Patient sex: M
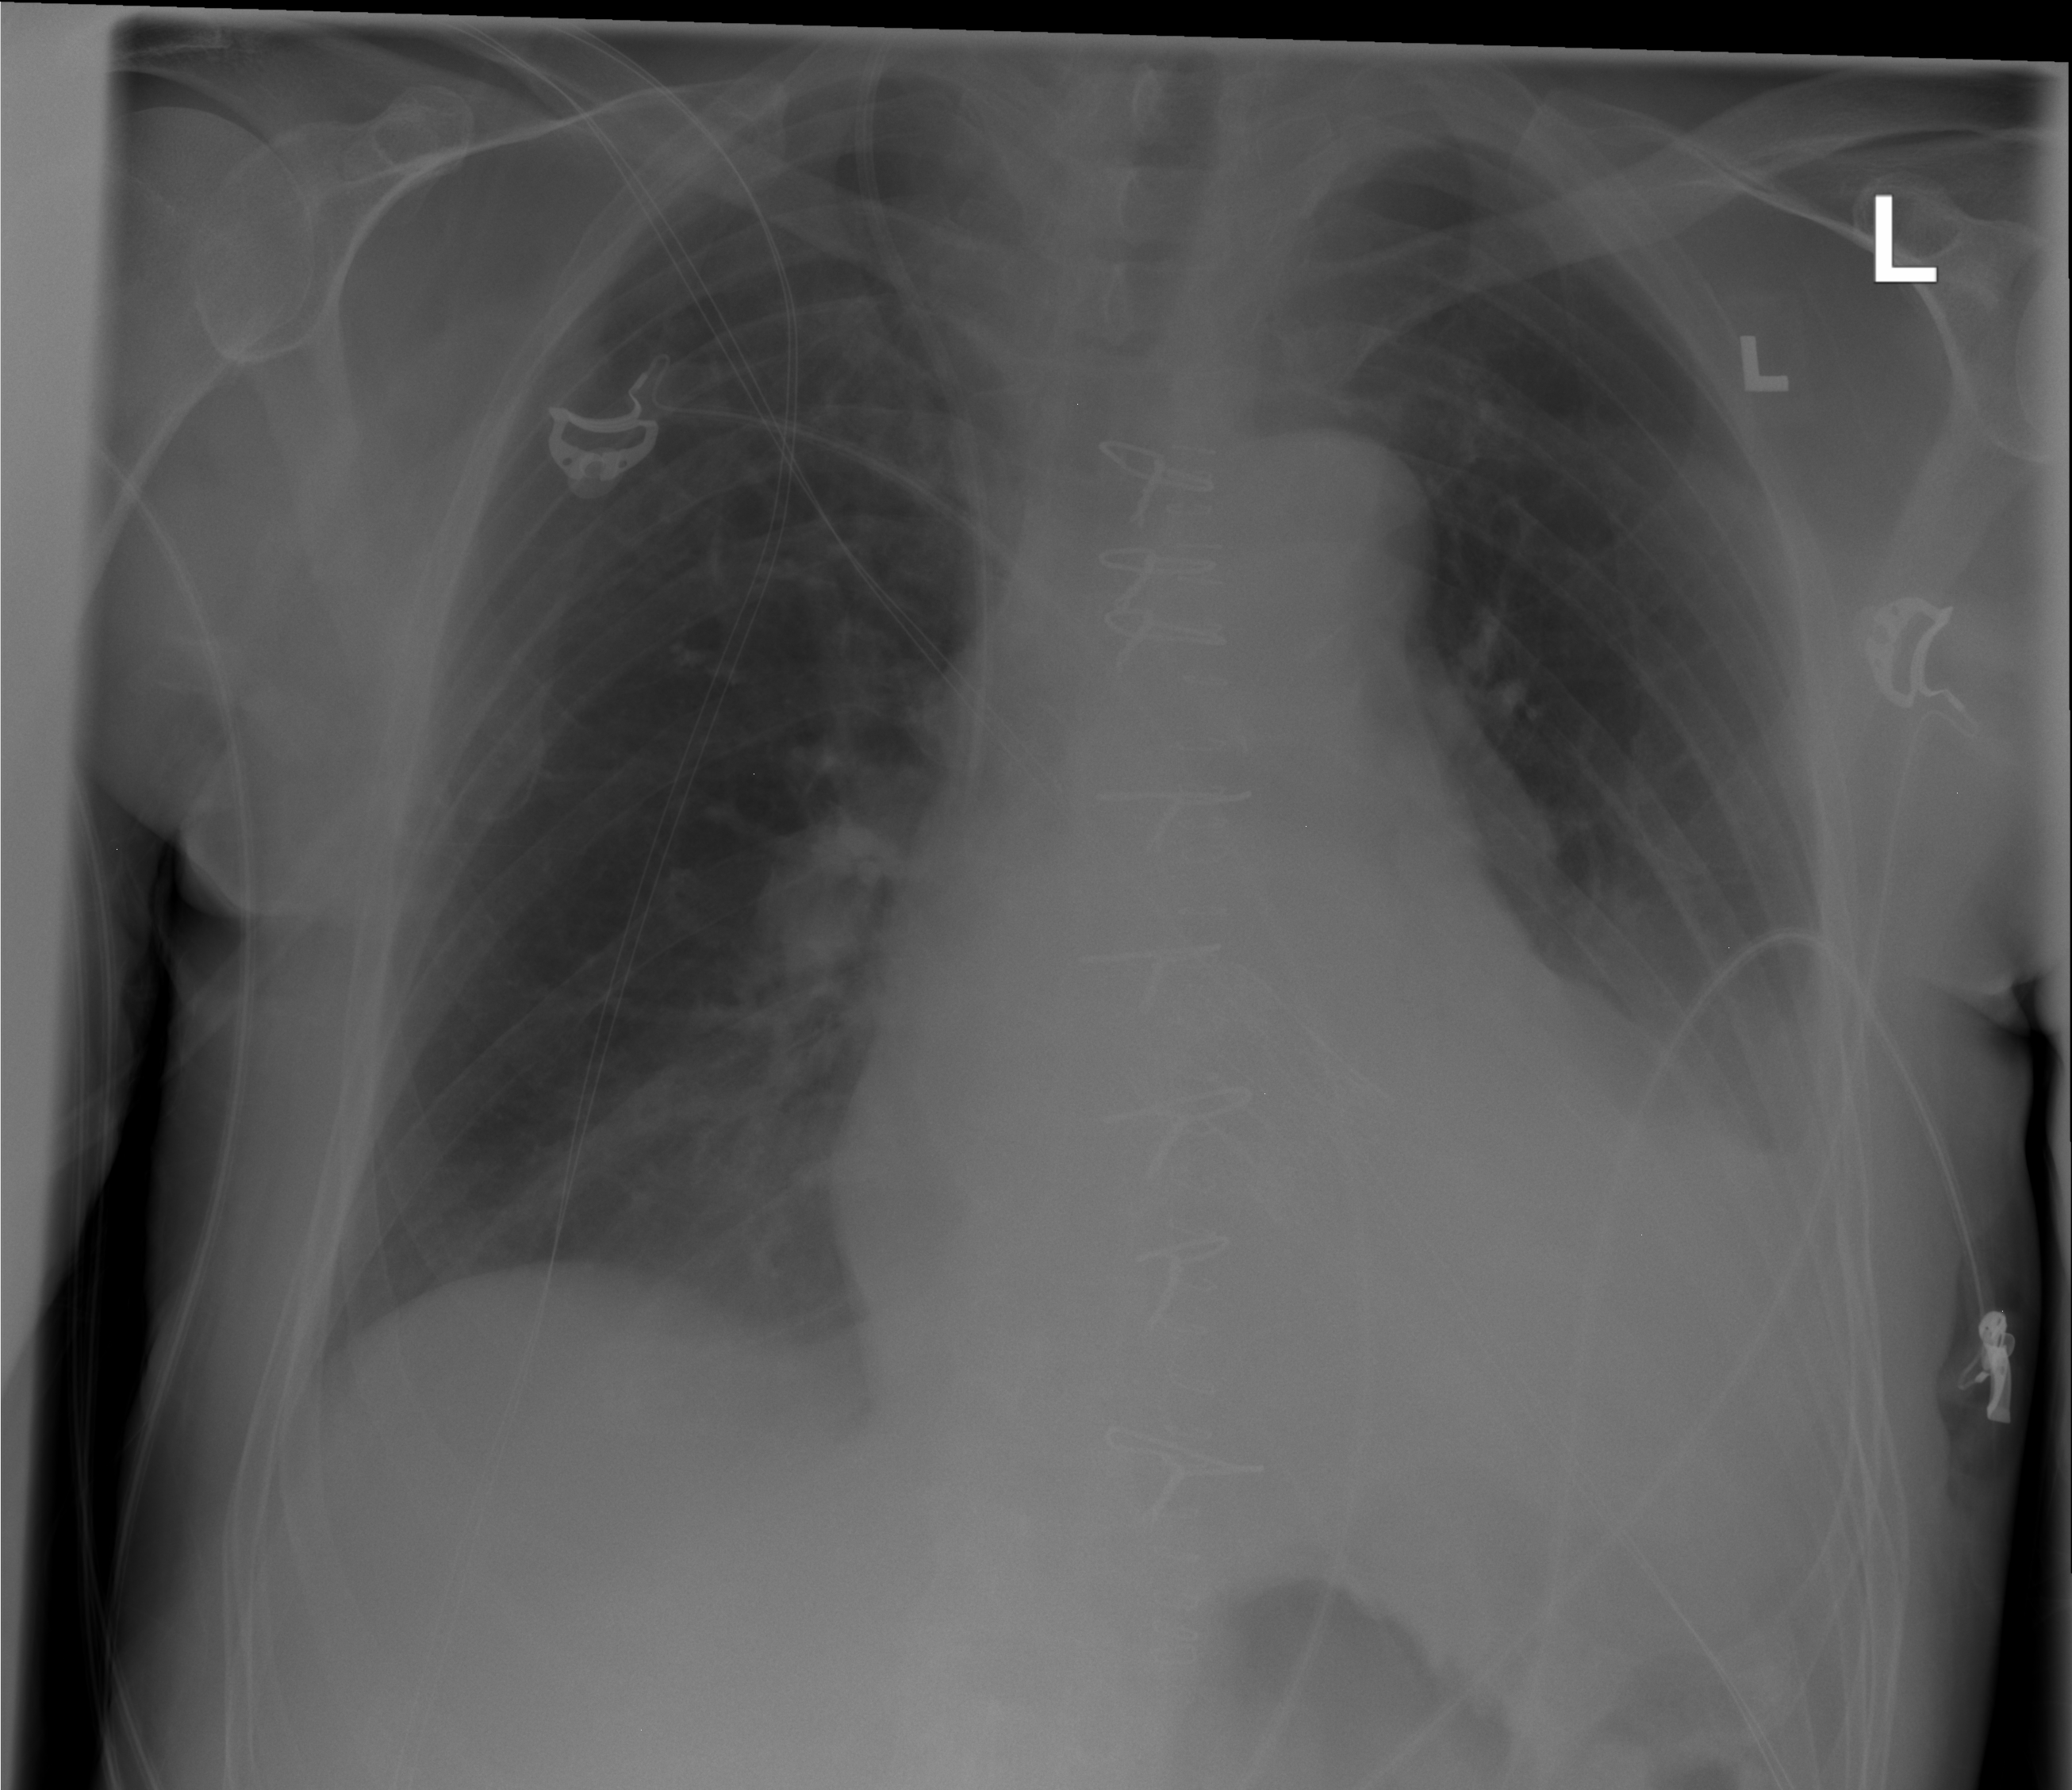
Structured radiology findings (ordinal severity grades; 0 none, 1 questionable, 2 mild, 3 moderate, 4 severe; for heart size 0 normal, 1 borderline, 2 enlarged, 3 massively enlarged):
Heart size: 2
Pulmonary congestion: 0
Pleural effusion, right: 0
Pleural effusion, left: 2
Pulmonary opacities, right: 2
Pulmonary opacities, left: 0
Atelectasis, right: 0
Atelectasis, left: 0